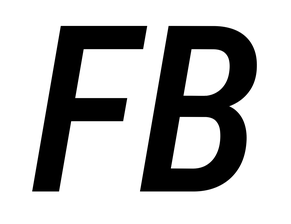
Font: Roboto-Italic_Condensed_Medium_Italic